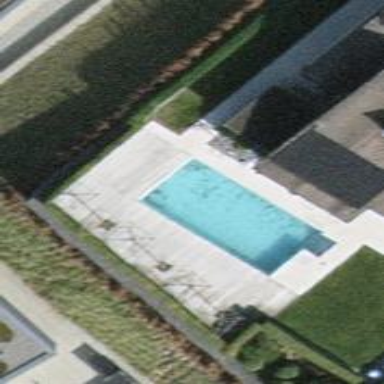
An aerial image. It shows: Swimming pool located in leisure land.